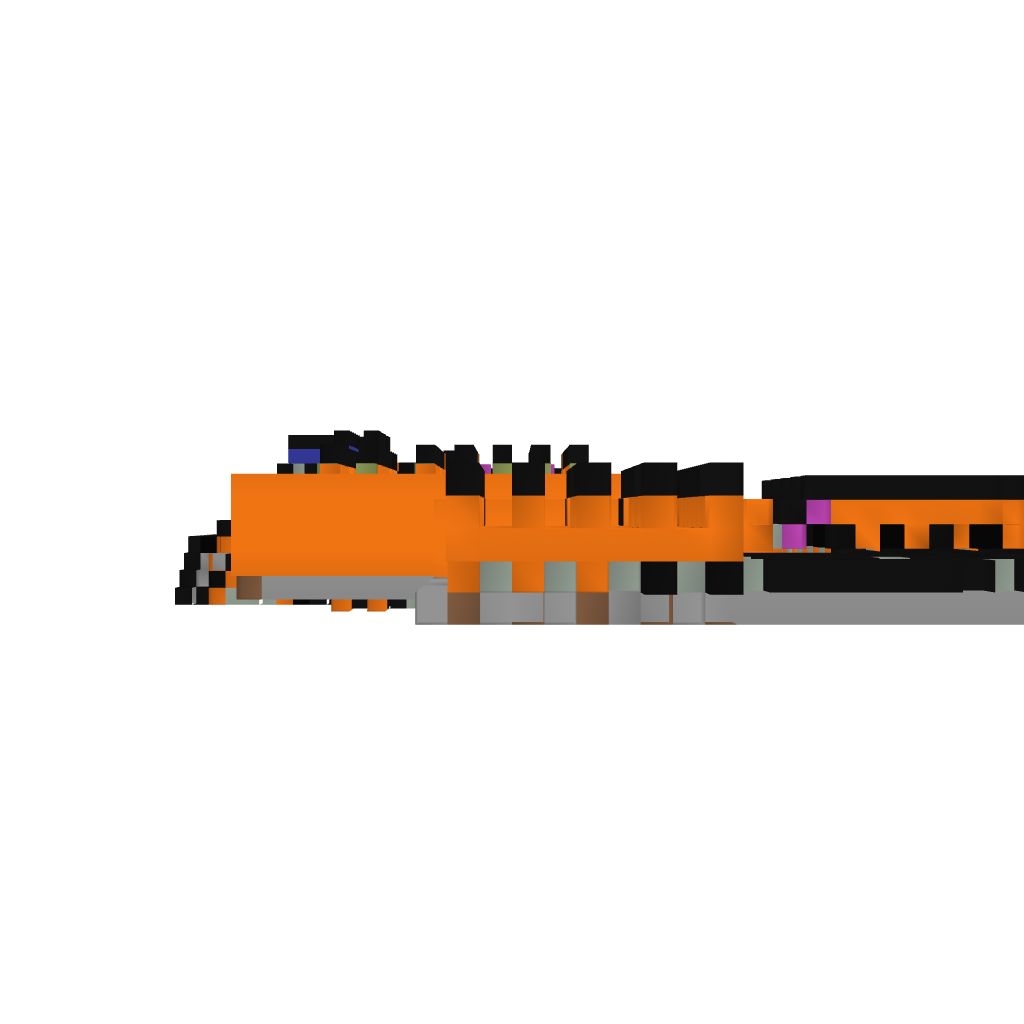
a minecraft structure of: Redstone Calculator